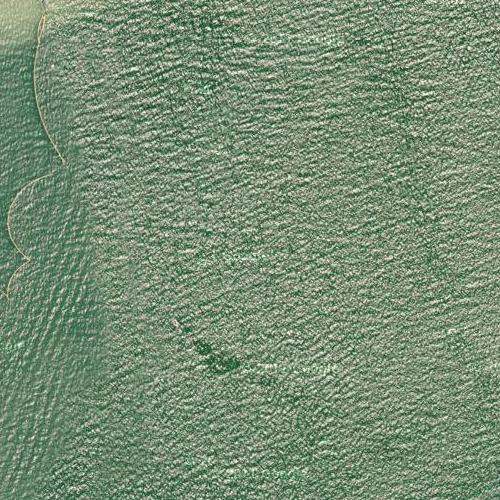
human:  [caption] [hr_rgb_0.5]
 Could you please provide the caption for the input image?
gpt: This is a part of deep green sparkling sea .

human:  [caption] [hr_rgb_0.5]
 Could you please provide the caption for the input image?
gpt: A part of ocean with deep green waters .

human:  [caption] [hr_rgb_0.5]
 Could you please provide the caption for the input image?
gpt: This is a part of deep green sparkling sea .

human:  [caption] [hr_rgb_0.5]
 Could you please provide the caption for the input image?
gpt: This is a part of deep green sparkling sea .

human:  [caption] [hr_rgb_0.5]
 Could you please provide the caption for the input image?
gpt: This is a part of deep green sparkling sea .